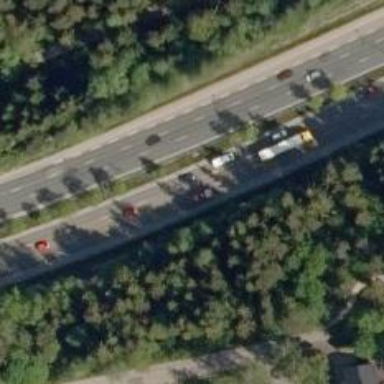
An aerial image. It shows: Asphalt road classified as trunk highway.